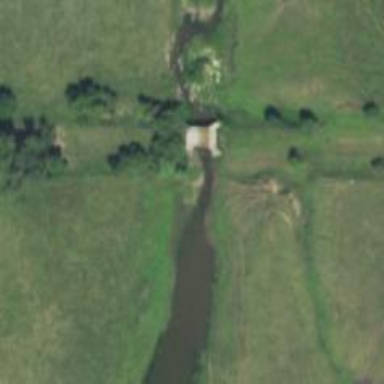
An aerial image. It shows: Track road with bridge.